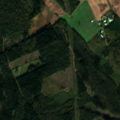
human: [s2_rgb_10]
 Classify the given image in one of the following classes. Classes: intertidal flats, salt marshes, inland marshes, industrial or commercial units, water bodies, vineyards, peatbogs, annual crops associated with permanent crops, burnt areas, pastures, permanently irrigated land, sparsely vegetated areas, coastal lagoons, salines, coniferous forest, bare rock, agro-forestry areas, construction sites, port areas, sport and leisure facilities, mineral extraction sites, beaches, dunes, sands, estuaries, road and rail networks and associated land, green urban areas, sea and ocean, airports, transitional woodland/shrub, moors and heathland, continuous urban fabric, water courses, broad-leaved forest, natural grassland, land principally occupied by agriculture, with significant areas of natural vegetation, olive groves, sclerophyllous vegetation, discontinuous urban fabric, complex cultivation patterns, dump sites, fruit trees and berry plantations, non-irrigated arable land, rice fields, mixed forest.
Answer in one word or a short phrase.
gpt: non-irrigated arable land, coniferous forest, mixed forest